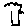
Label: tree